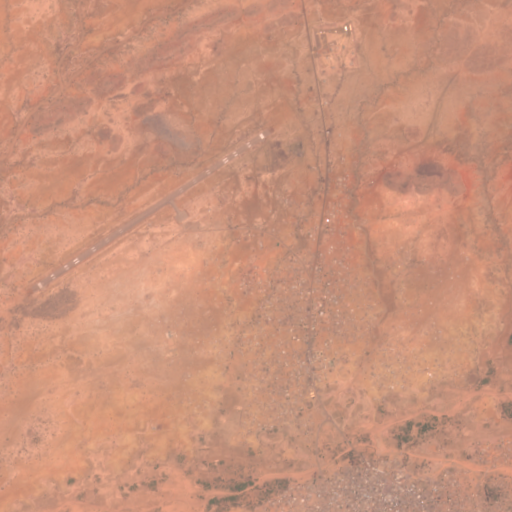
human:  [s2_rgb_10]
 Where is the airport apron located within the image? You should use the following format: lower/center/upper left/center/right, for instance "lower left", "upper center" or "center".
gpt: The airport apron is located in the center of the image.
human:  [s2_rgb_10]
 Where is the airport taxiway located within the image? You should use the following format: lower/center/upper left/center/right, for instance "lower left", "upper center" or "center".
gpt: The airport taxiway is located in the center of the image.
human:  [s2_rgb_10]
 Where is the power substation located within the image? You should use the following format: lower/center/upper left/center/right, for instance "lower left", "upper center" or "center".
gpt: The power substation is located in the center of the image.
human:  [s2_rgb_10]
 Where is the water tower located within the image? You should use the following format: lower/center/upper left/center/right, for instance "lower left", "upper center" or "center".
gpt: The water tower is located in the lower center of the image.
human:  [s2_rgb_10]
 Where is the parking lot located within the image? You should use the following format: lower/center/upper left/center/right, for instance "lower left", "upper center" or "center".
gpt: There is no parking lot in the image.